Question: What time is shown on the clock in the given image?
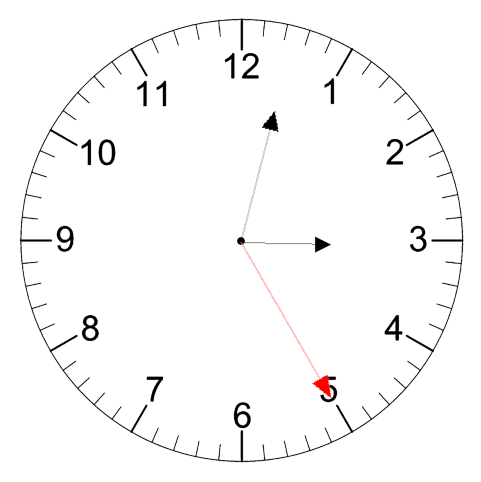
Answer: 03:02:25